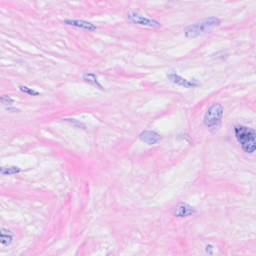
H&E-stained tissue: Breast